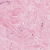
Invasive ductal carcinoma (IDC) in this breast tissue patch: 1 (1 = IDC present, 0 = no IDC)